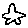
Label: star